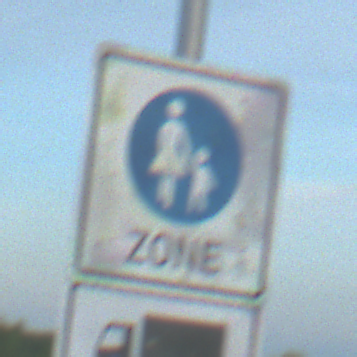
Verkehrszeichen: BeginnFussgaengerzone
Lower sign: MehrspurigeFahrzeugeFrei3
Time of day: SunriseSunset
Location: Outdoor (Beach)
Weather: PartlyCloudy
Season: NotSpecified
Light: Natural